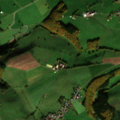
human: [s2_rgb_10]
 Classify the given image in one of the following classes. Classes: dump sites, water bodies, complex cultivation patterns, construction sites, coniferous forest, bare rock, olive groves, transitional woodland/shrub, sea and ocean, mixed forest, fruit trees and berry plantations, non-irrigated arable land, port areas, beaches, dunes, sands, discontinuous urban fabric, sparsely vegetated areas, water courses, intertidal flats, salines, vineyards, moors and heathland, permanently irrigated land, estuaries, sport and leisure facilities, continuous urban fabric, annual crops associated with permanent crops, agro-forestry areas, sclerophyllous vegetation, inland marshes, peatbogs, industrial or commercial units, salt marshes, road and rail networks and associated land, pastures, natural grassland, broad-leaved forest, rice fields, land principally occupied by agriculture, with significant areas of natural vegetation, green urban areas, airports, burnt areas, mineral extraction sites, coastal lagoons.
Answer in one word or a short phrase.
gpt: pastures, mixed forest